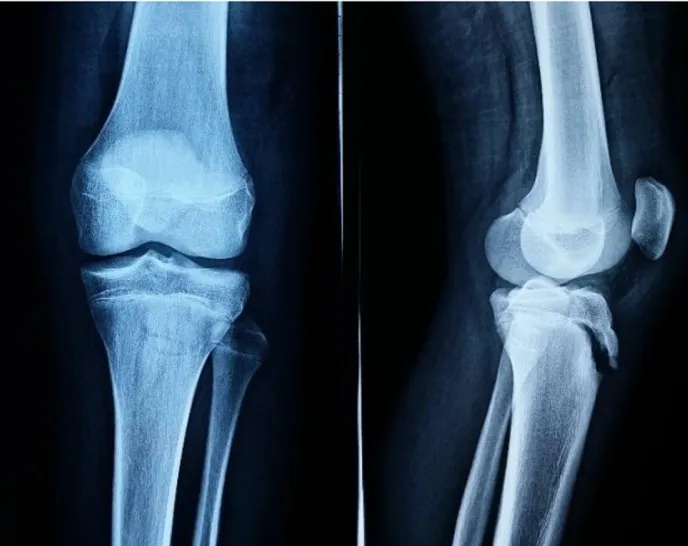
knee X-rays showing a displaced avulsion fracture of the tibial tuberosity.
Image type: radiology (x_ray)